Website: apple
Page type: customer-info-address
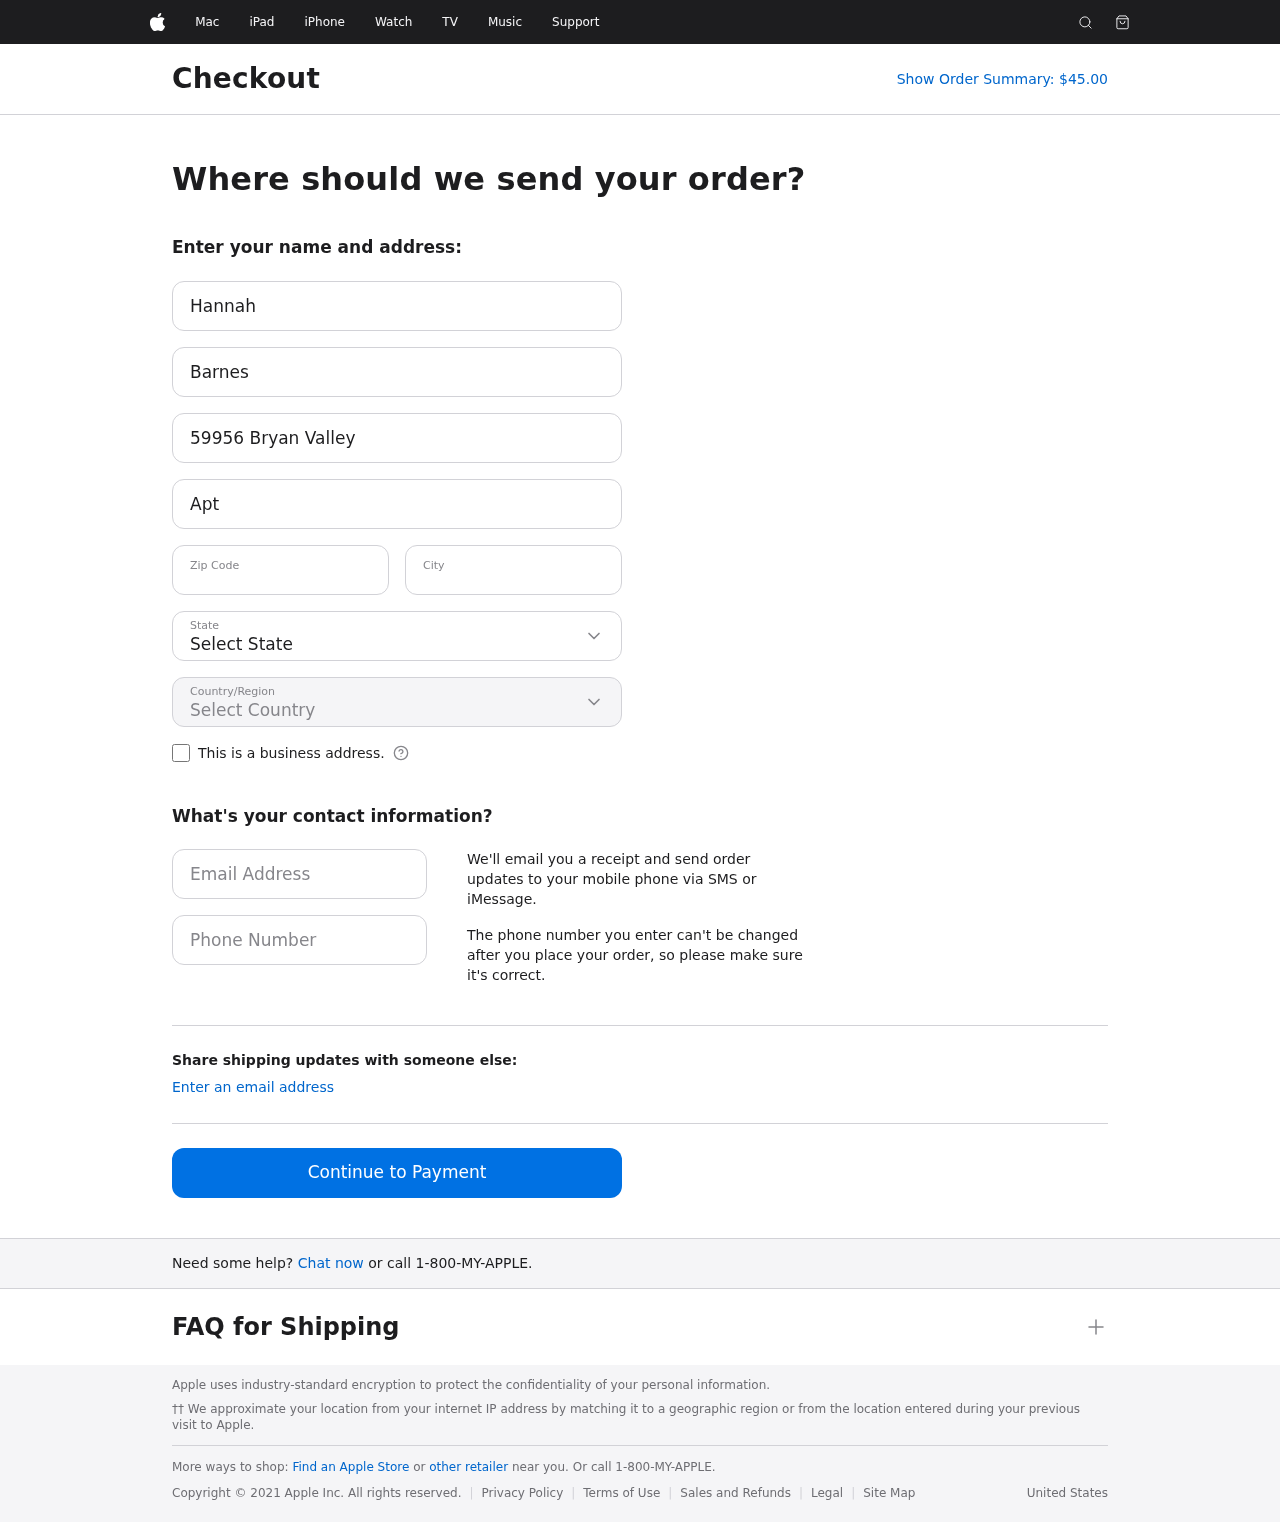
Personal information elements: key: PII_CITY
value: West Dakota
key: PII_COUNTRY
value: United States
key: PII_EMAIL
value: hannahbarnes@gmail.com
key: PII_FIRSTNAME
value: Hannah
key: PII_LASTNAME
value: Barnes
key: PII_PHONE
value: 7778111488
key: PII_POSTCODE
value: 73987
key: PII_STATE
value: Kentucky
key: PII_STREET
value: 59956 Bryan Valley
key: PII_STREET2
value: Apt. 279
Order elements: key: ORDER_TOTAL
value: Show Order Summary: $45.00